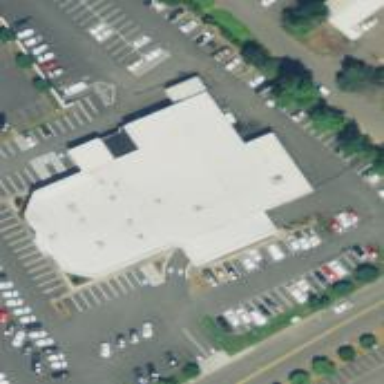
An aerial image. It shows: Building that houses car shop.